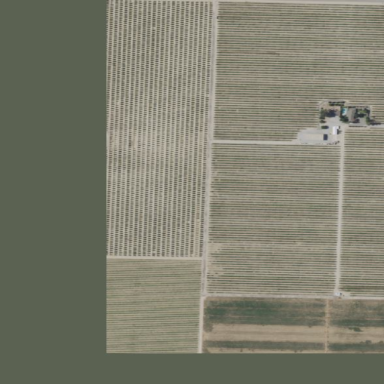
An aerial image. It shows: Vineyard where grapes are grown.